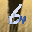
Label: 6